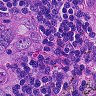
Metastatic tissue present: yes